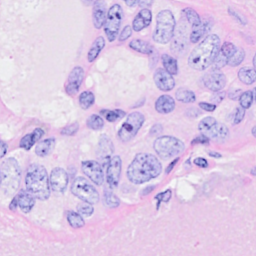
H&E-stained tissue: Breast